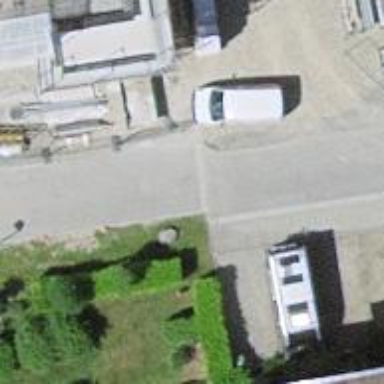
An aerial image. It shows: Bollard barrier.